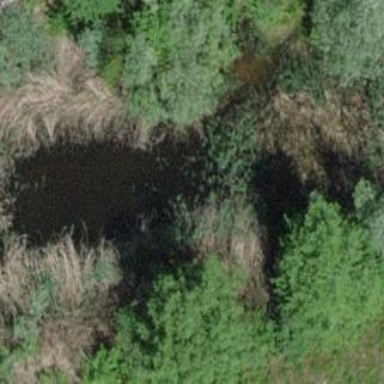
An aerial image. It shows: Pond with natural water.